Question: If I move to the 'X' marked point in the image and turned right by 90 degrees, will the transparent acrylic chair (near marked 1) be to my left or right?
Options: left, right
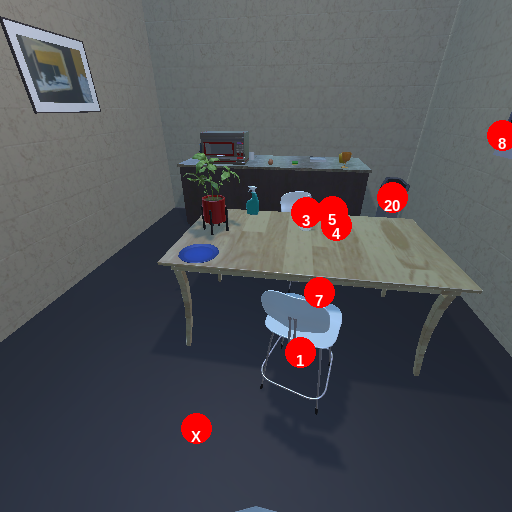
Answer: left